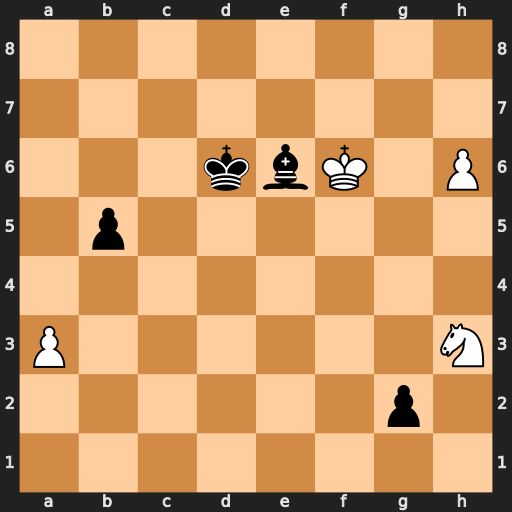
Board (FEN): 8/8/3kbK1P/1p6/8/P6N/6p1/8
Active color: w
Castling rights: -
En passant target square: -
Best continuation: Ng1 Bg8 Kg7 Bc4 h7